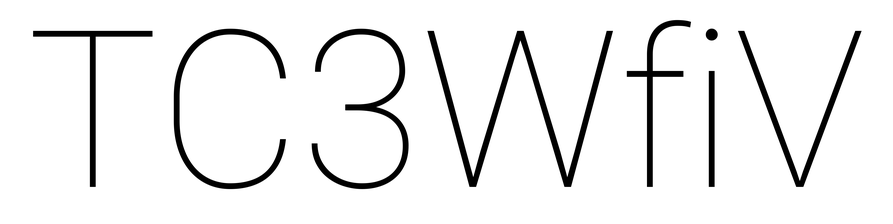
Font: Roboto_Thin